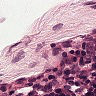
Metastatic tissue present: no